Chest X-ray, AP view. Patient: 55 years old, sex F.
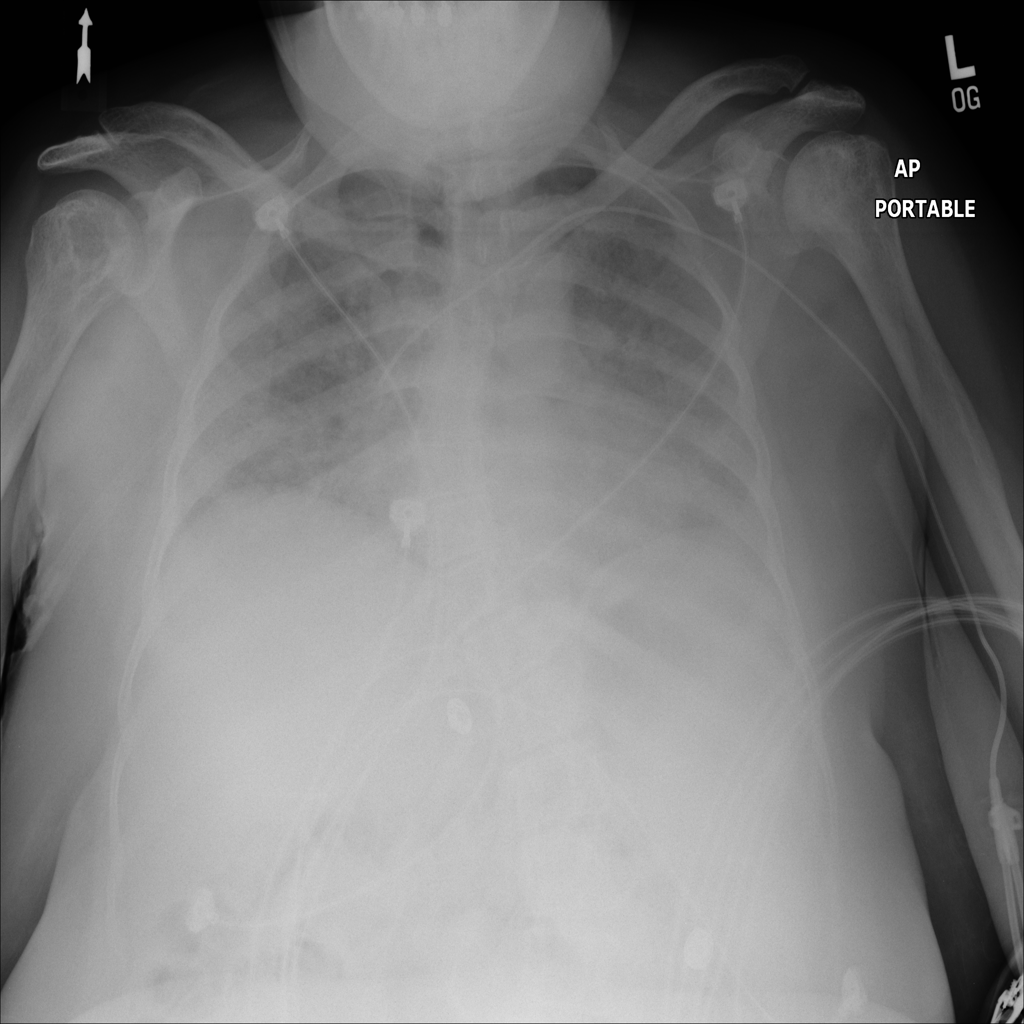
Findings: No Finding